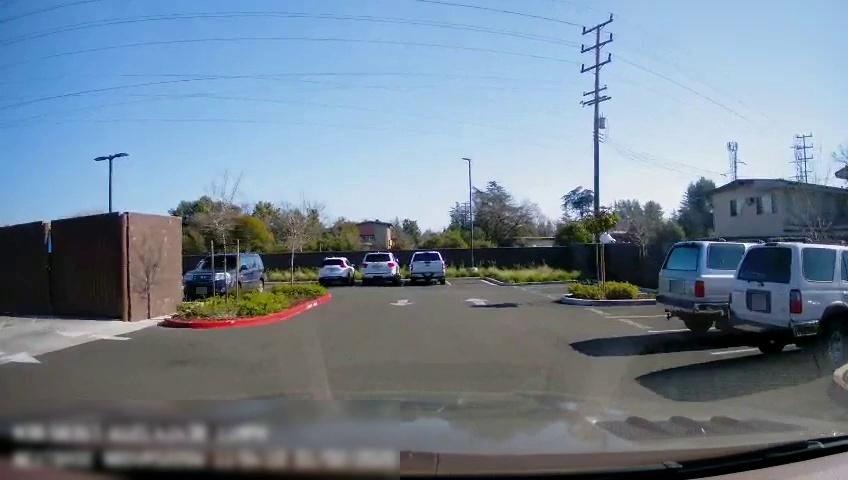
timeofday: Day
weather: Sunny
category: Drivable Space
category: Vehicles | SUV
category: Vehicles | SUV
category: Vehicles | Truck
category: Vehicles | SUV
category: Vehicles | Car
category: Vehicles | SUV